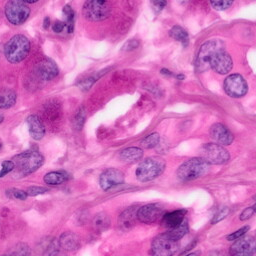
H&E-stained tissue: Pancreatic